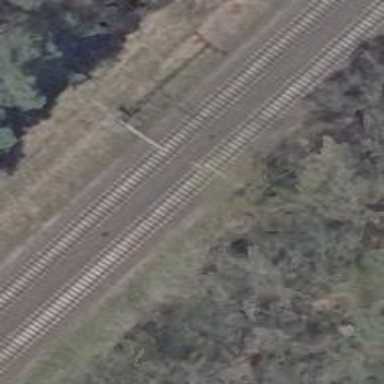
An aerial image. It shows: Milestone along the railway track with catenary mast.